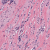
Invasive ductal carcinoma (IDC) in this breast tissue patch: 1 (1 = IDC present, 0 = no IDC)